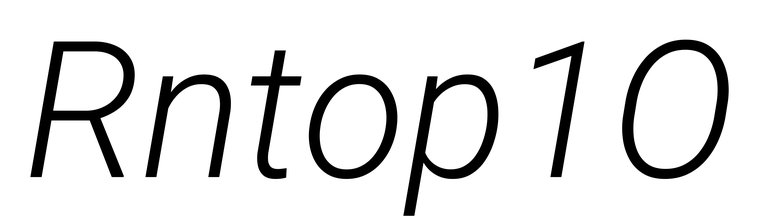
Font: Roboto-Italic_Light_Italic